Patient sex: M
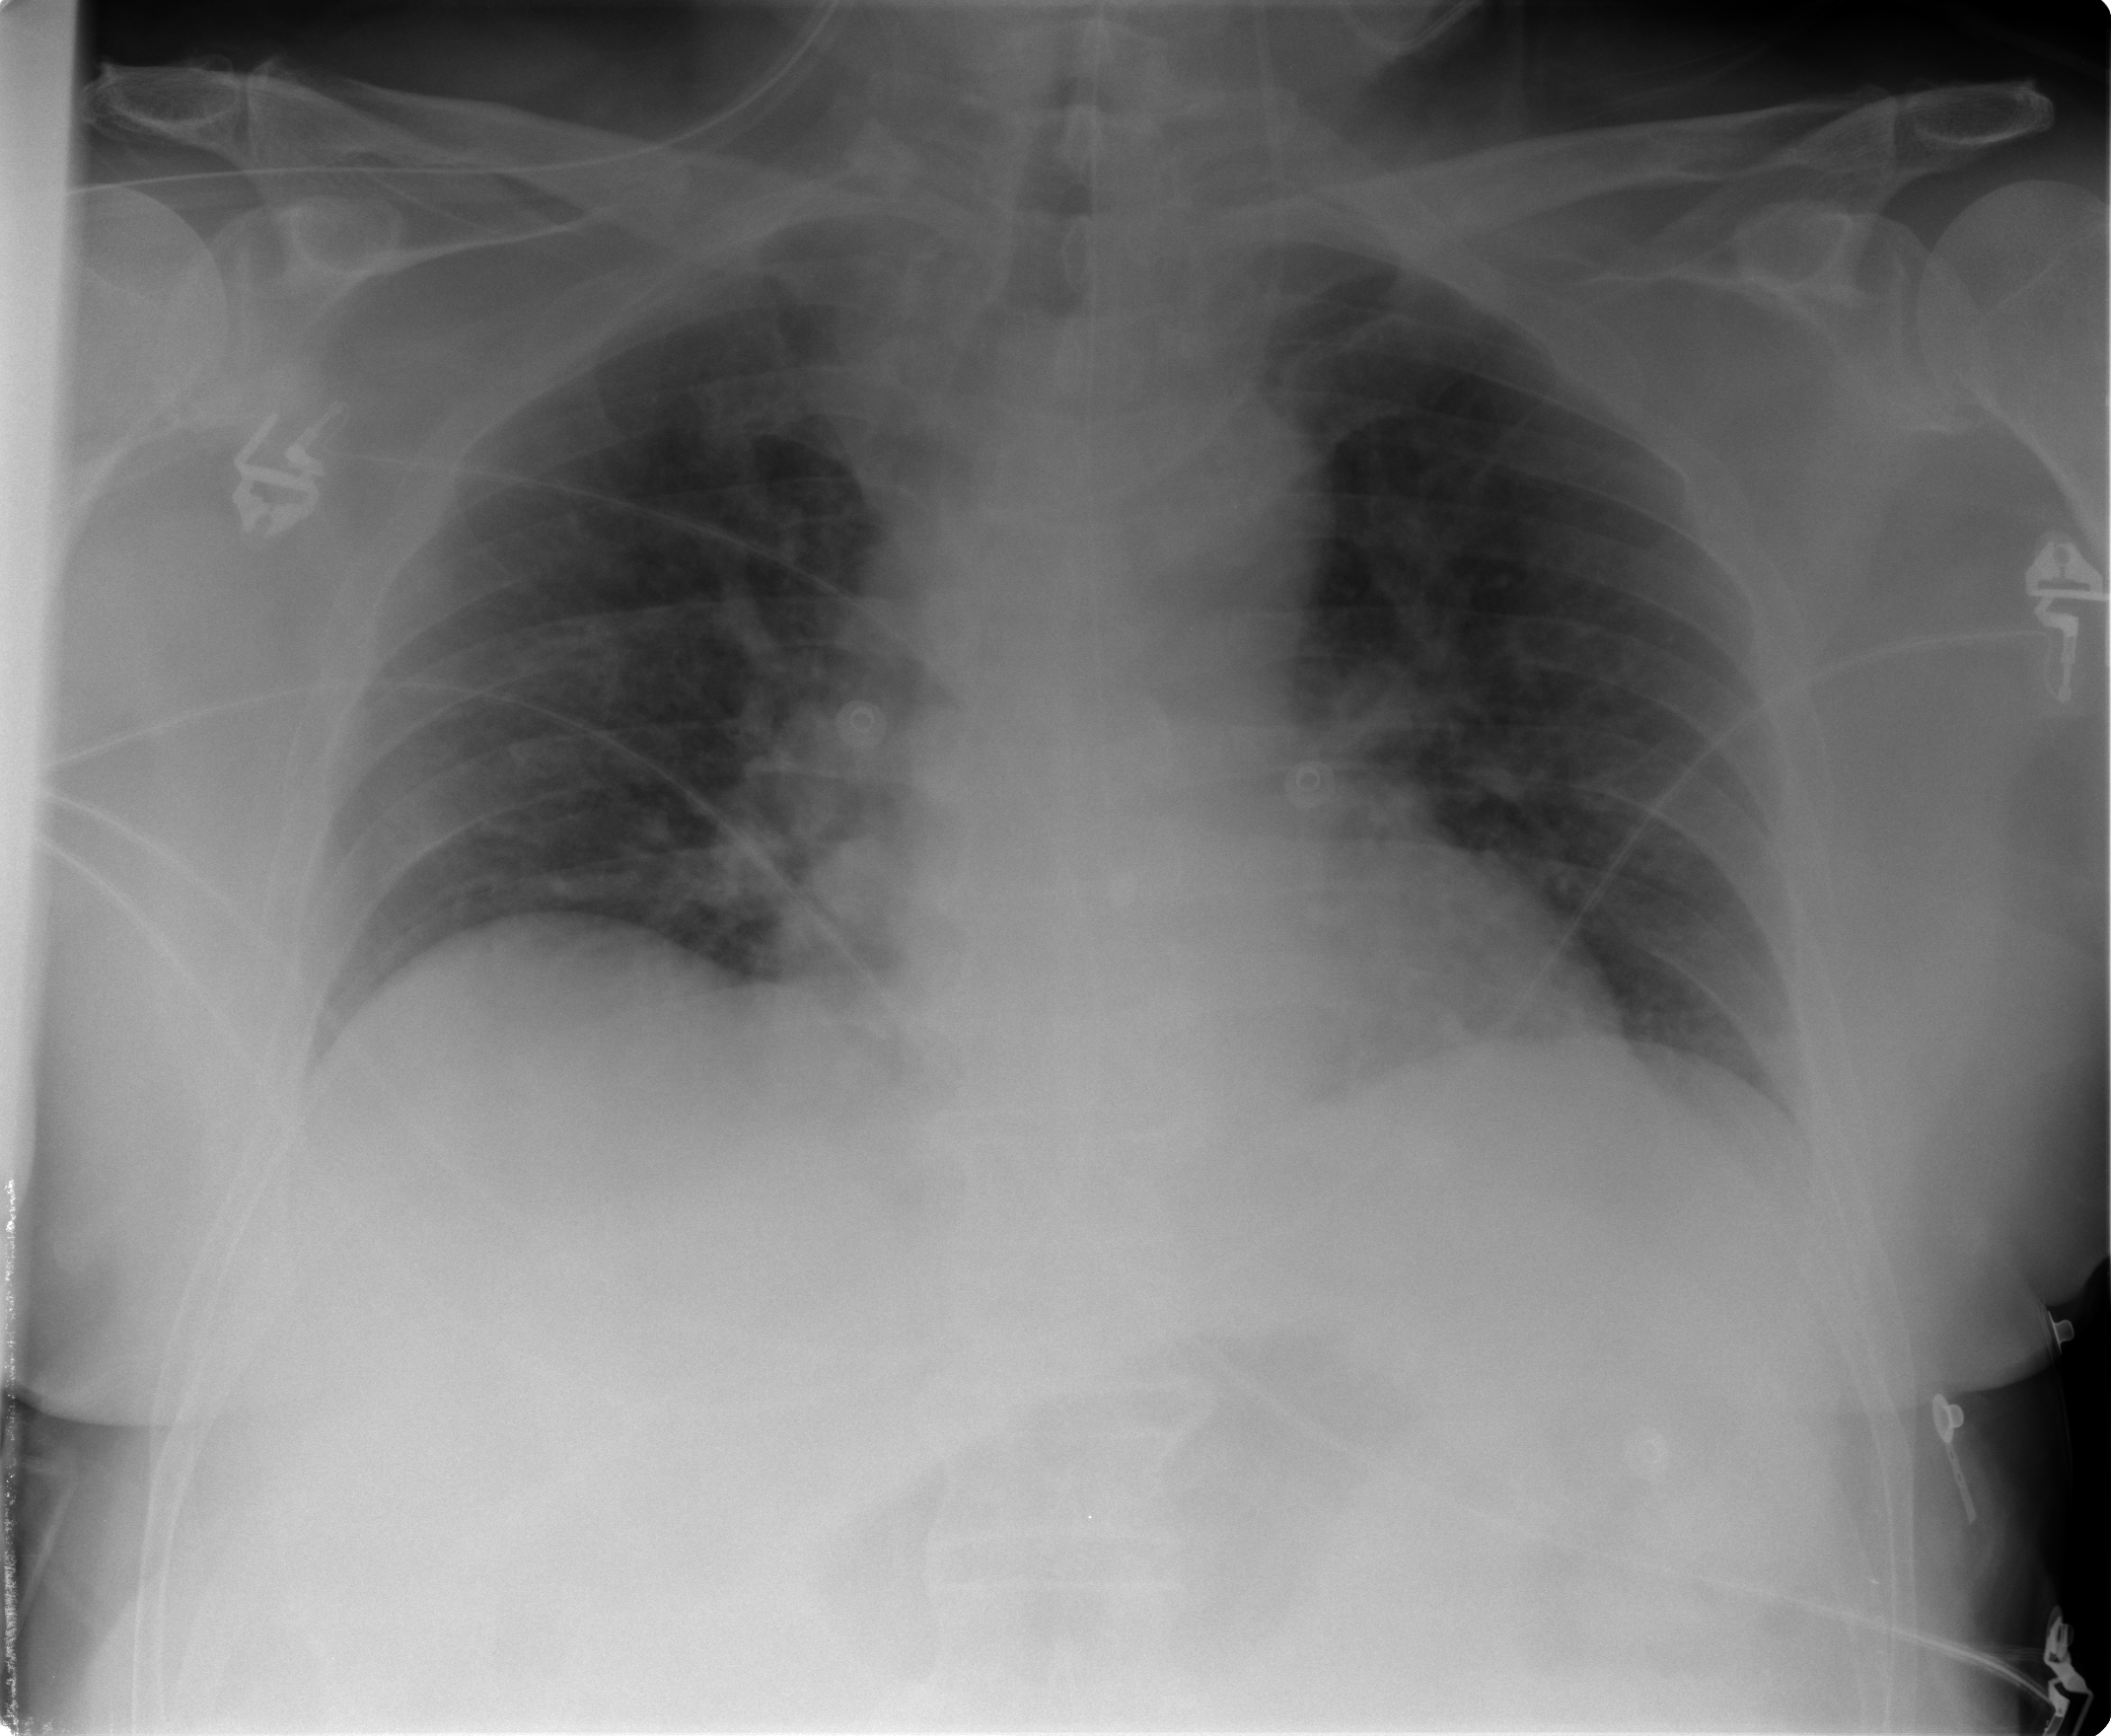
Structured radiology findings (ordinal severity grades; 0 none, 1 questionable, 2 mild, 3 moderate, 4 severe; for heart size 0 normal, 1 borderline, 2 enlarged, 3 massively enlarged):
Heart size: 1
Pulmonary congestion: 1
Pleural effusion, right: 0
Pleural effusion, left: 0
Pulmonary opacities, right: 0
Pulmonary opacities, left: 0
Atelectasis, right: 1
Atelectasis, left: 1